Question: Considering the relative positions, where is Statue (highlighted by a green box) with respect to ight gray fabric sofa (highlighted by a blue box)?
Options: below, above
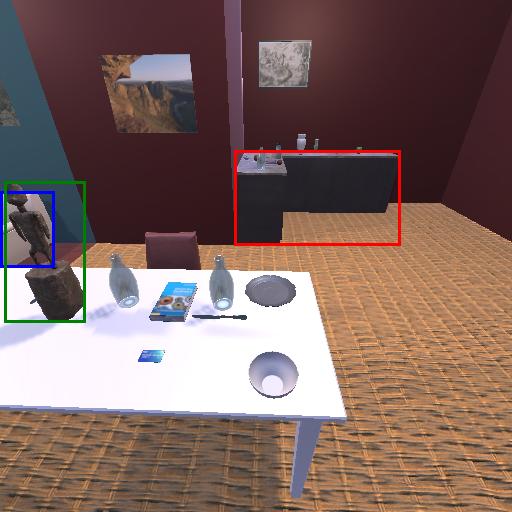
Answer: below